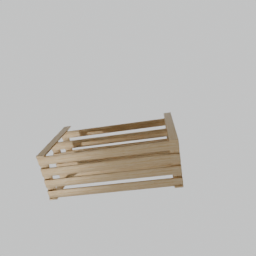
Label: furniture